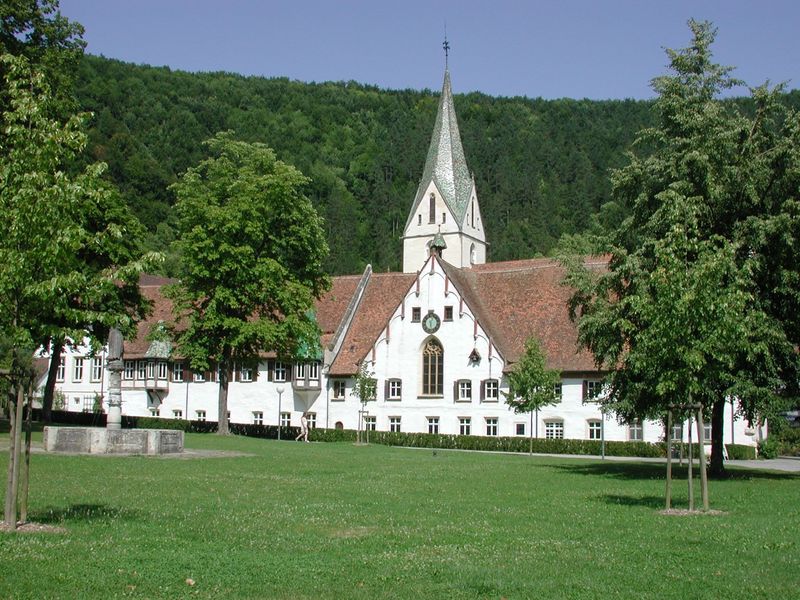
Titel: Blaubeuren, Klosterkirche
Standort: Blaubeuren, Klosterkirche (EU - D - BW)
Schlagwörter: baum, berg, blau, himmel, schatten, weiß, bäume, grün, landschaft, fenster, holz, dach, gebäude, gras, haus, park, rasen, wiese, architektur, hügel, kirche, front, wald, brunnen, turm, garten, springbrunnen, fassade, giebel, hecke, uhr, foto, erker, bayern, kirchenturm, kloster, schweiz, laubbaum, österreich, fachwerk, brunne, fesnter, vierpass, klosteranlage, wieße, blaubeuren